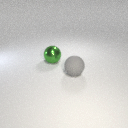
large green metal sphere to the left of large gray rubber sphere